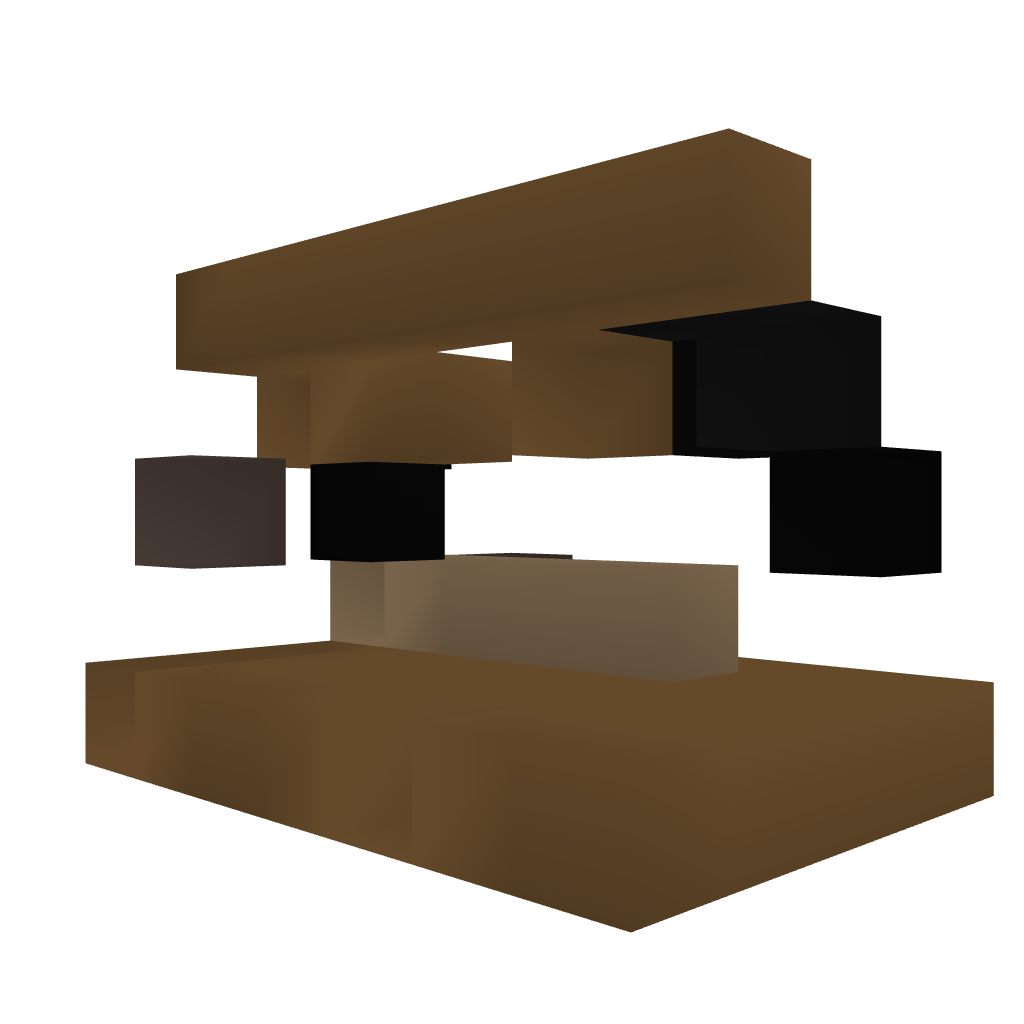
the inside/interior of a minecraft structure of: PLANS FOR STEAMBATH